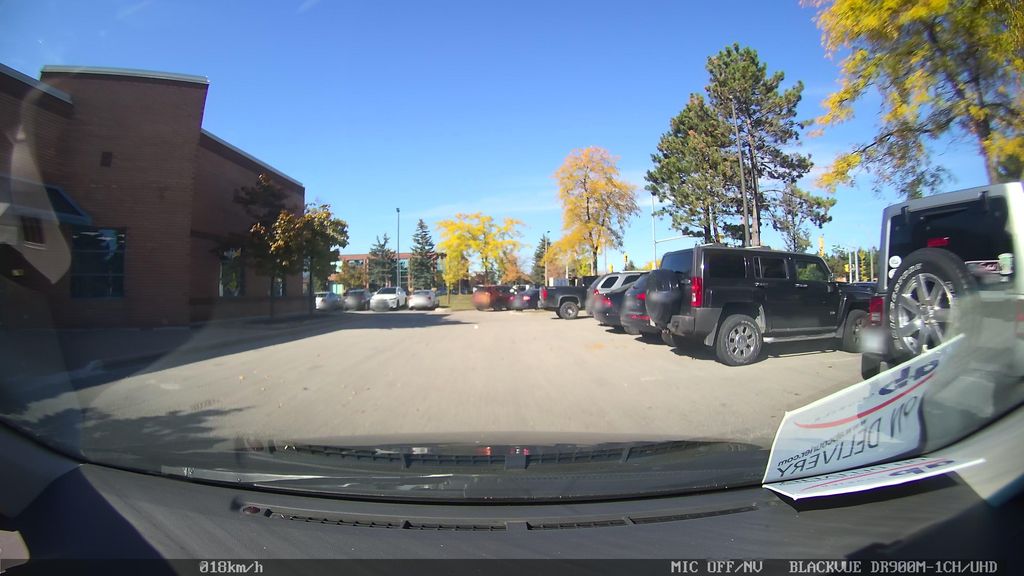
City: toronto